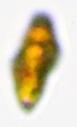
Label: Akashiwo